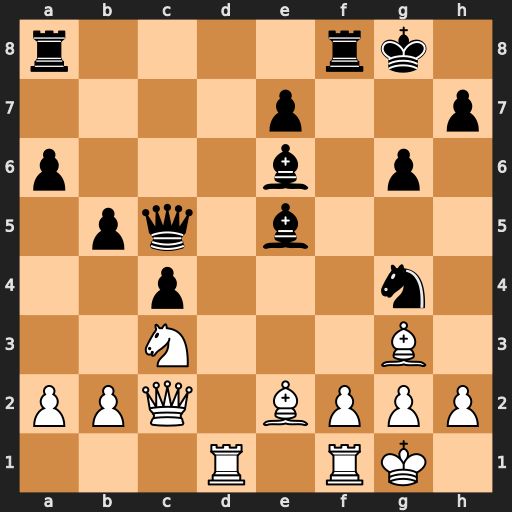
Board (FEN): r4rk1/4p2p/p3b1p1/1pq1b3/2p3n1/2N3B1/PPQ1BPPP/3R1RK1
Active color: w
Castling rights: -
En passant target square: -
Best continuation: Bxg4 Bxg4 Rd5